Interaction volume radius: 5 \u00c5
Interaction volume height: 10 \u00c5
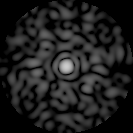
Disorder parameter: 0.7906